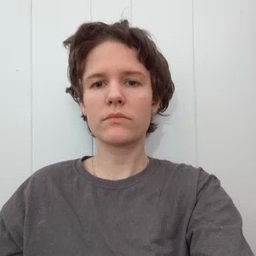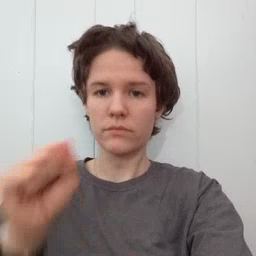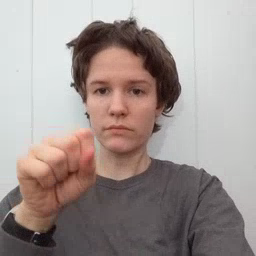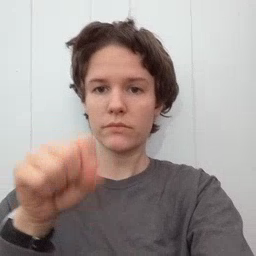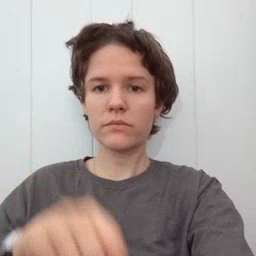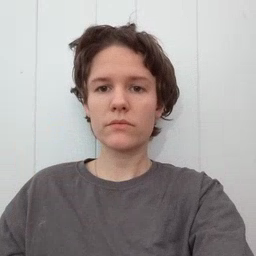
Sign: yes